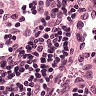
Metastatic tissue present: no